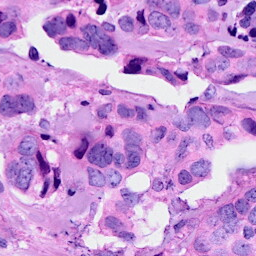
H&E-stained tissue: Breast